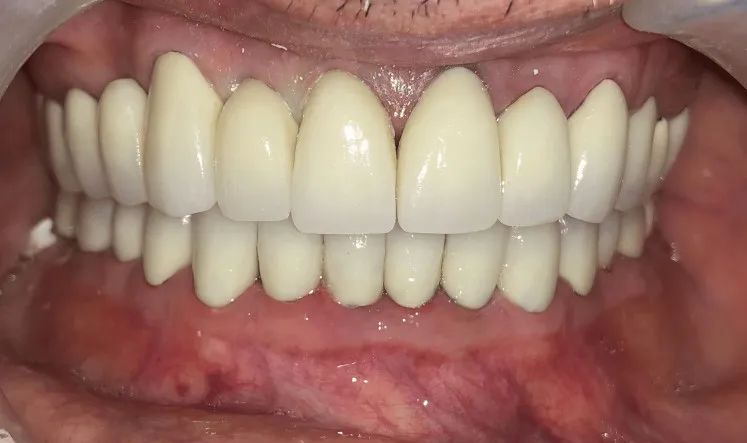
Final prostheses in situ.
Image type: medical_photograph (other_medical_photograph)